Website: apple
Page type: address-validator
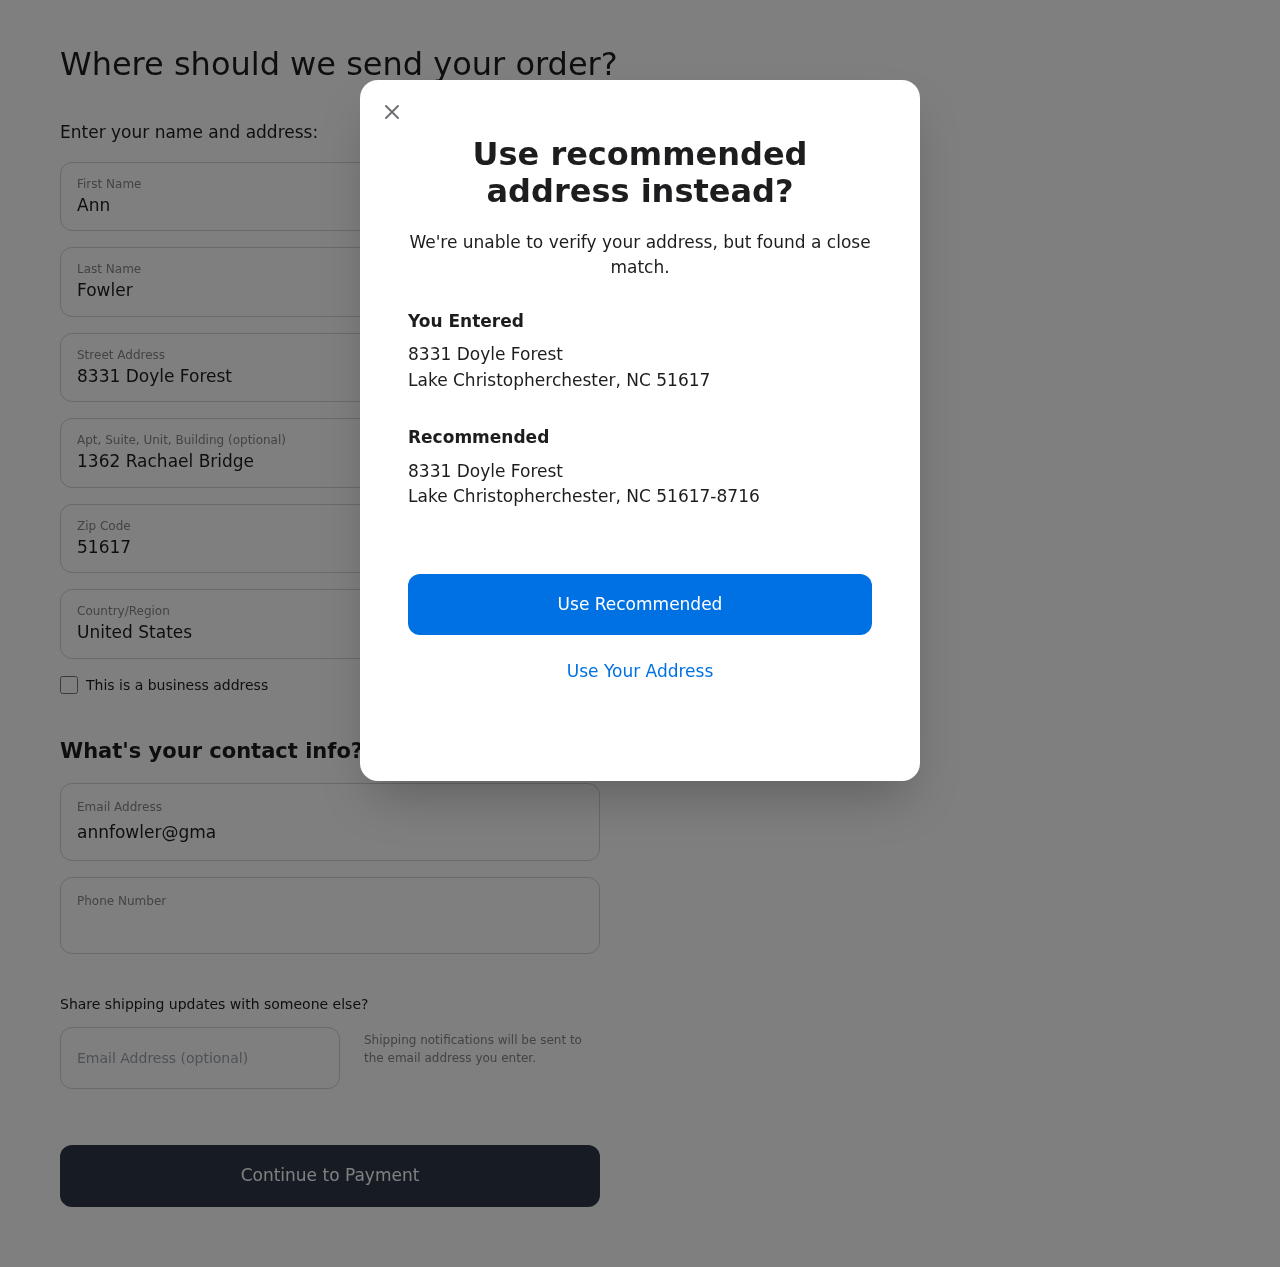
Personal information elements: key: PII_CITY
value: Lake Christopherchester
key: PII_COUNTRY
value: United States
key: PII_EMAIL
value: annfowler@gmail.com
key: PII_FIRSTNAME
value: Ann
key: PII_GIFT_EMAIL
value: dbrown@yahoo.com
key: PII_LASTNAME
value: Fowler
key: PII_PHONE
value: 3347814206
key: PII_POSTCODE
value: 51617
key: PII_POSTCODE_FULL
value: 51617-8716
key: PII_STATE_ABBR
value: NC
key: PII_STREET
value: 8331 Doyle Forest
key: PII_STREET2
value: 8331 Doyle Forest
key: PII_STREET2
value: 1362 Rachael Bridge
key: PII_CITY2
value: Lake Christopherchester
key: PII_STATE_ABBR2
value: NC